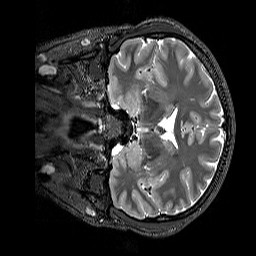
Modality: T2w
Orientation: coronal
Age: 28
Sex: female
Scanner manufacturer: siemens
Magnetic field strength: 3 T
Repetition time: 3.2 s
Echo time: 0.728 s